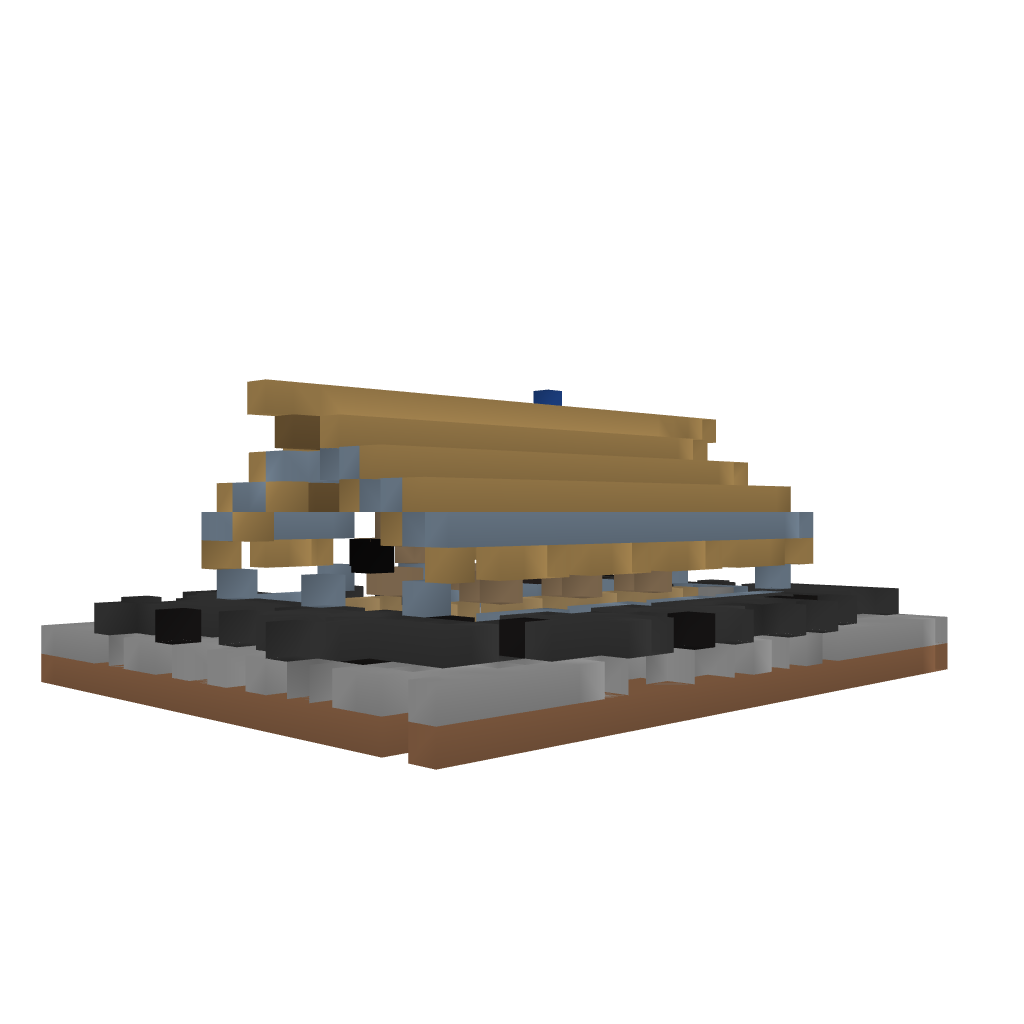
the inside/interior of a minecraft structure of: Small Medieval Barn